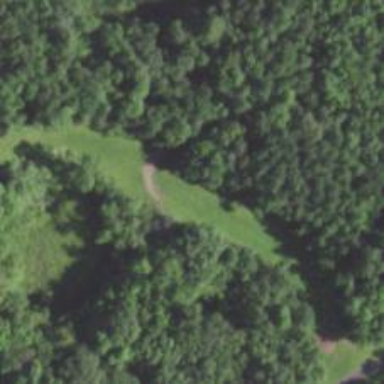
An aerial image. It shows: Disc golf hole.